Field crop: maize
Growth stage: 1
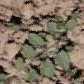
Species: convolvulus